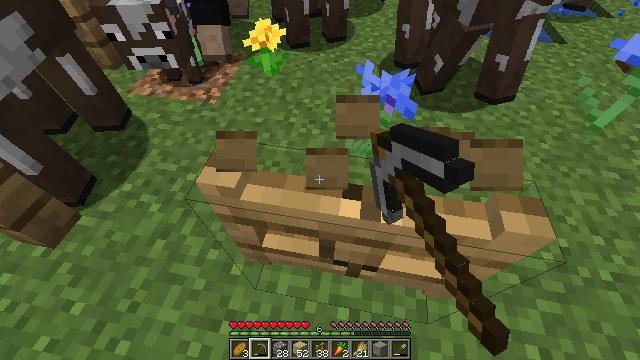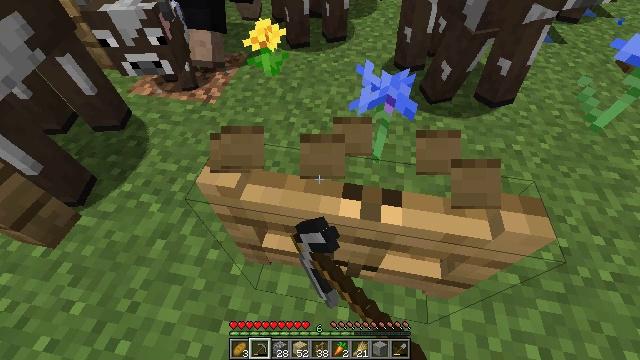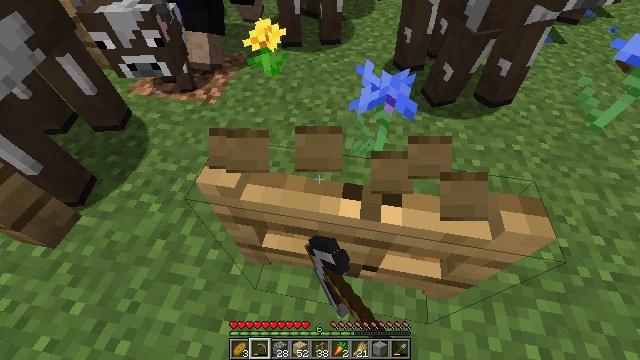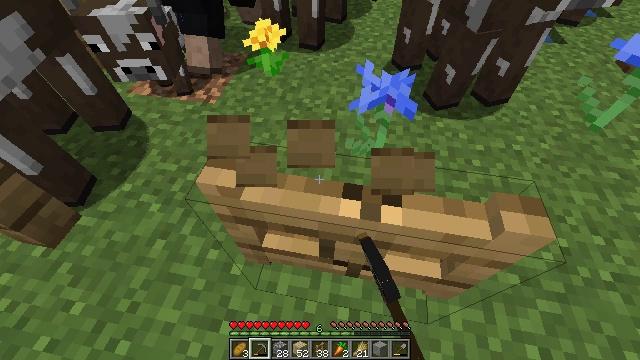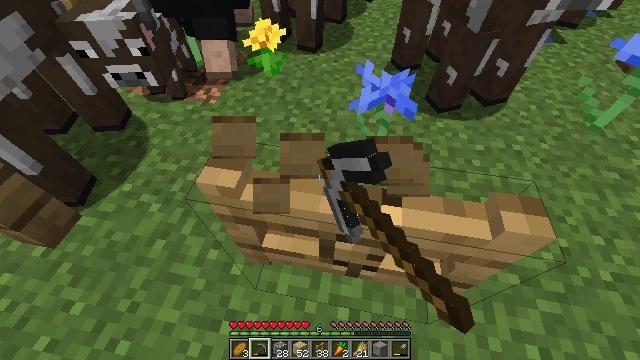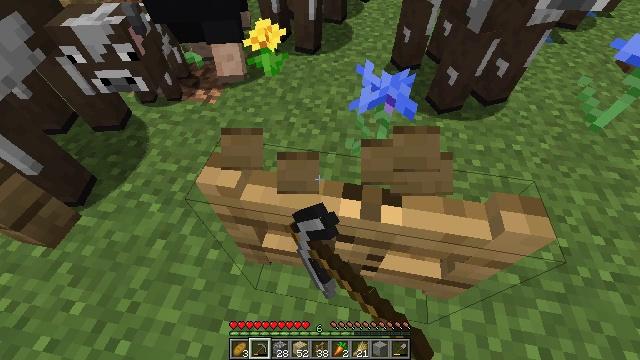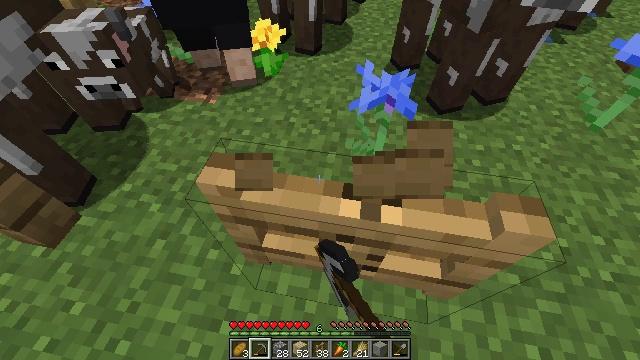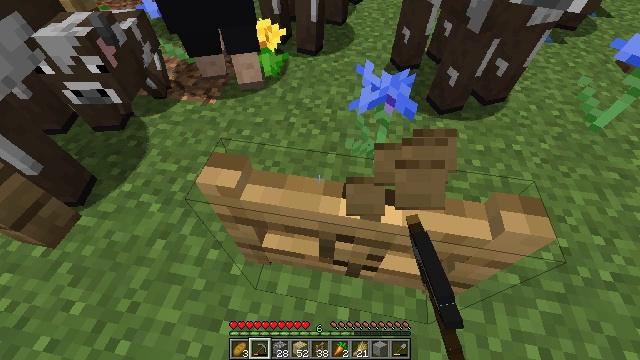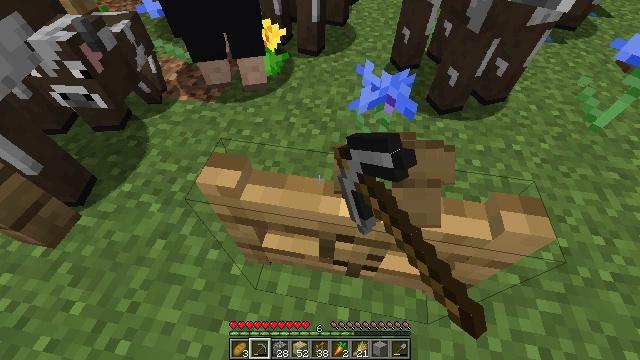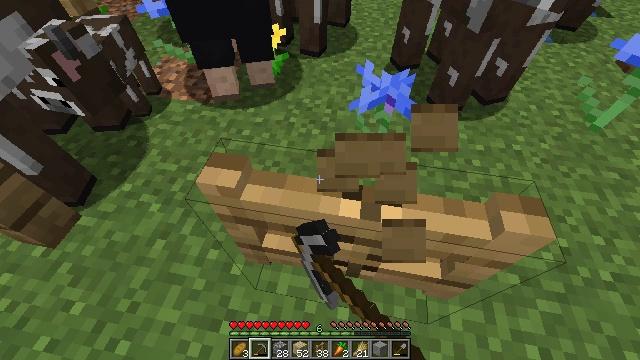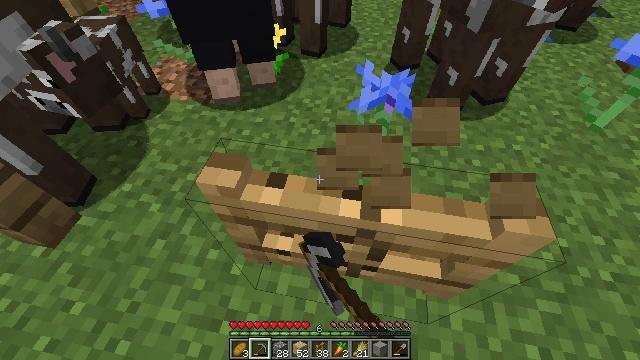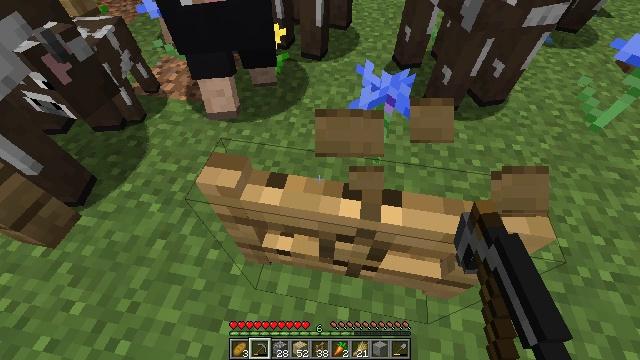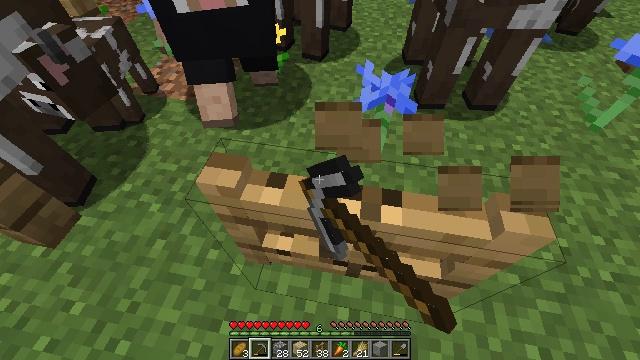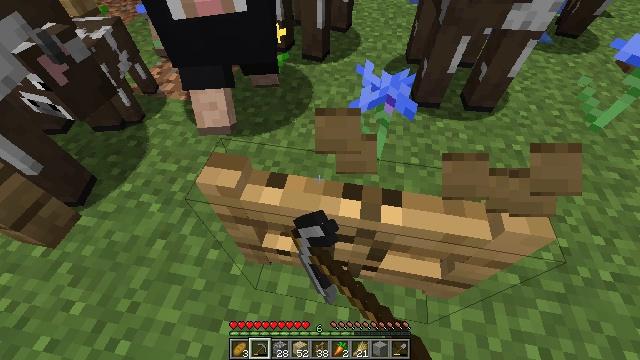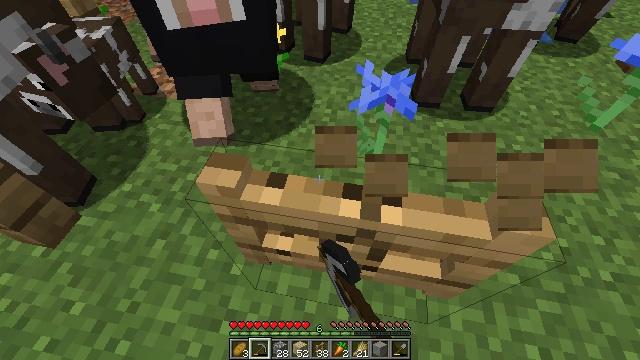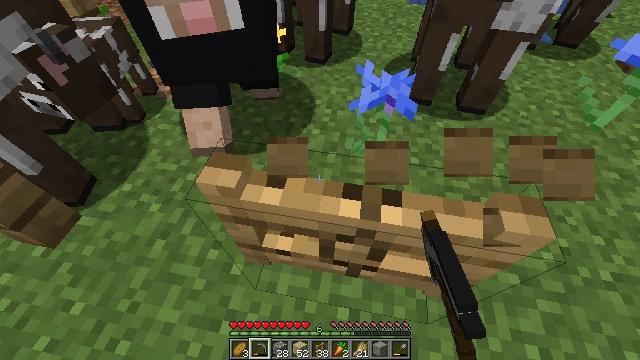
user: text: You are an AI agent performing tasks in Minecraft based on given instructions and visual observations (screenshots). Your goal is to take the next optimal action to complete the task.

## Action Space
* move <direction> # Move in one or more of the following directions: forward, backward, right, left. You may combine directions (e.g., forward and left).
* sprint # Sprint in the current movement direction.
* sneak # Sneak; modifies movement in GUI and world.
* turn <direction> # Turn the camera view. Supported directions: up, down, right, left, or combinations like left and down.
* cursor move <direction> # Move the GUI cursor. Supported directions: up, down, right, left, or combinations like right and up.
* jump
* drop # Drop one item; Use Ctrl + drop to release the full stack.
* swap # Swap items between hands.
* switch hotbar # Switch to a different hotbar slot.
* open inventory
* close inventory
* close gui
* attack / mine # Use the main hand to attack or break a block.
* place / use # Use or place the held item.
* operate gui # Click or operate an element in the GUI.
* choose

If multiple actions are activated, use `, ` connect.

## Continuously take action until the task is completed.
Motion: motion action
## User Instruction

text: Break the oak fence gate to collect it.
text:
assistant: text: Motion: attack / mine
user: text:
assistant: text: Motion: attack / mine
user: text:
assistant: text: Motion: attack / mine
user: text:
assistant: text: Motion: attack / mine
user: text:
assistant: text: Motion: attack / mine
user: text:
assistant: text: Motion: attack / mine
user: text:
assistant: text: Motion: attack / mine
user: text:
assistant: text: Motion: attack / mine
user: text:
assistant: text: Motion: attack / mine
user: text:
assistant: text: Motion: attack / mine
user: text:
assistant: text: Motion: attack / mine
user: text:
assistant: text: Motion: attack / mine
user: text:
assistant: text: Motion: attack / mine
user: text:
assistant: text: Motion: attack / mine
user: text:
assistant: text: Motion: attack / mine
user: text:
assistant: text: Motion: attack / mine
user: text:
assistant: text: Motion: attack / mine
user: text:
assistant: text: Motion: attack / mine
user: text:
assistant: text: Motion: attack / mine
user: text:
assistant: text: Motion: attack / mine
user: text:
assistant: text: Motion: attack / mine
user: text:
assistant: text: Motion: attack / mine
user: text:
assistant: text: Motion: attack / mine
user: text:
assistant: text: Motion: attack / mine
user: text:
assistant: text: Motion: attack / mine
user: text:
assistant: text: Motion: attack / mine
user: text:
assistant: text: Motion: attack / mine
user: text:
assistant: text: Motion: attack / mine
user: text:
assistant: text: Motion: attack / mine
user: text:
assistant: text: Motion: attack / mine